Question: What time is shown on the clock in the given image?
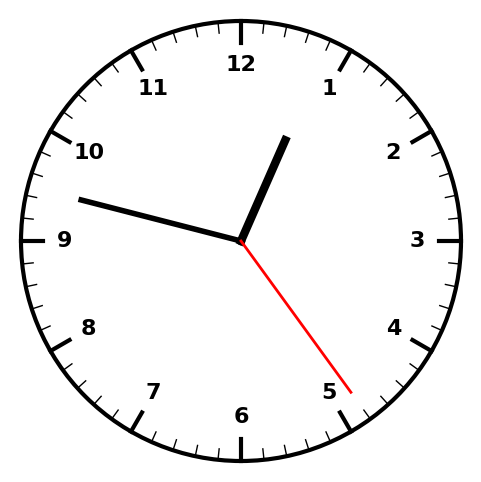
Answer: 12:47:24